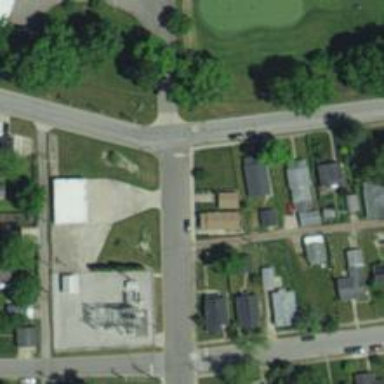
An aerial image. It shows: Alley classified as service road.